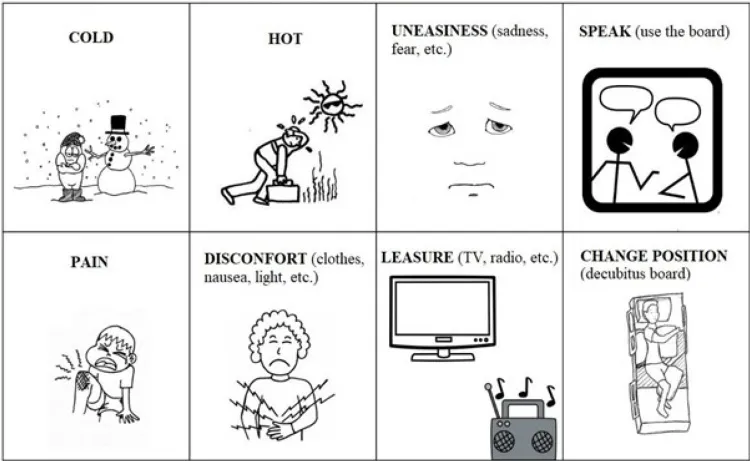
Shortcut of the communication board of Chart 1, for fast inquiry about physical and emotional well-being, created by the neuropsychology team.
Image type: pathology (fish)